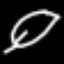
Label: leaf